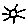
Label: sun